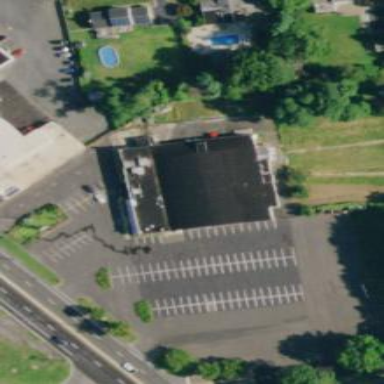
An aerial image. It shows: Building with bowling alley inside.